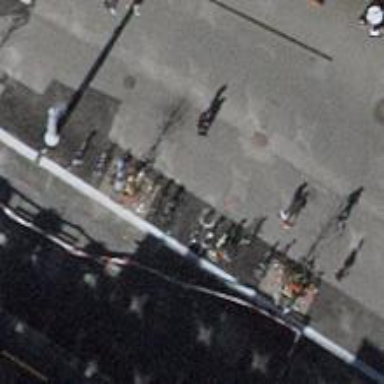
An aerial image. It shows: Bicycle parking area with stands available.